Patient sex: M
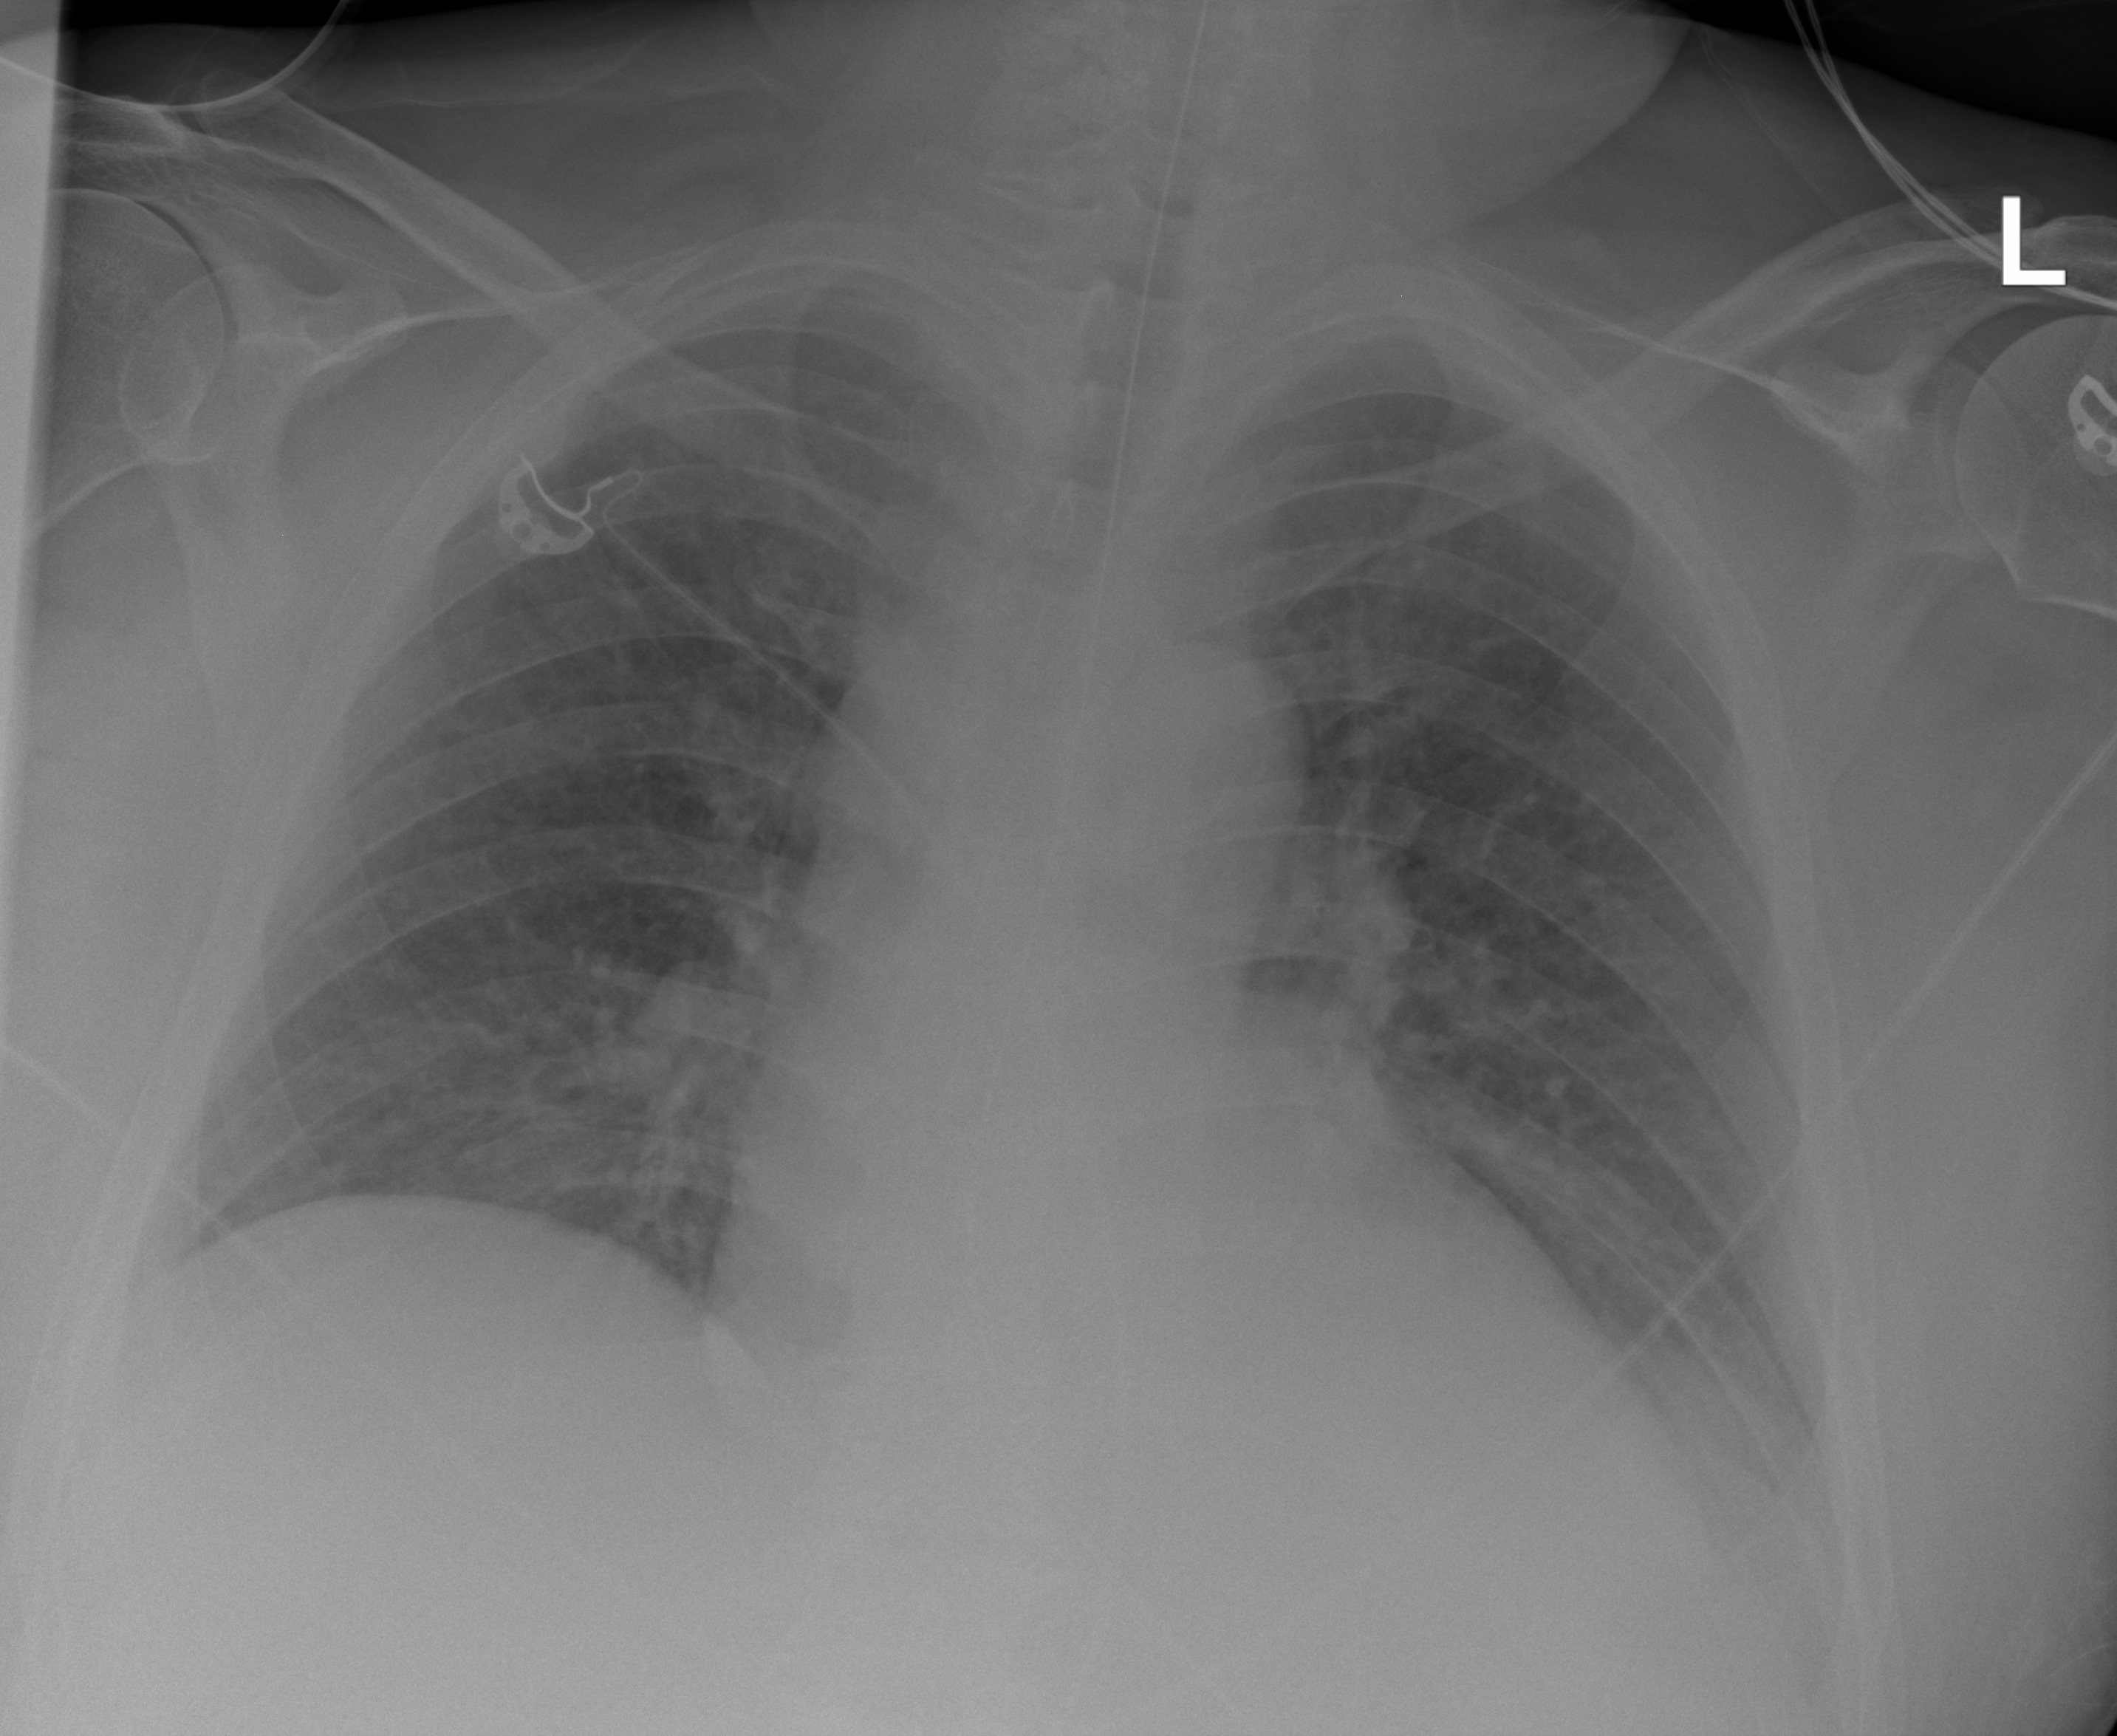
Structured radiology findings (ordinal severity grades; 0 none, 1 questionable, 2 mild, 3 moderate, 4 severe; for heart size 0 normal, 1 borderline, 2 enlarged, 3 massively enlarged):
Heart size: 2
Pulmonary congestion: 2
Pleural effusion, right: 2
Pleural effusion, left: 3
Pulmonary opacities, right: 0
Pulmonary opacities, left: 2
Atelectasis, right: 2
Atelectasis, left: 2